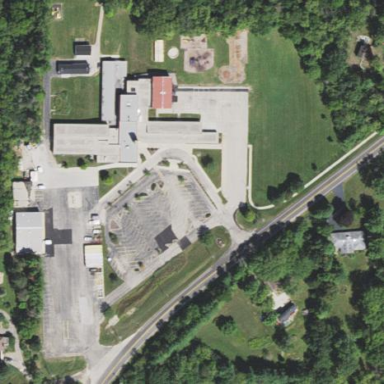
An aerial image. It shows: School.